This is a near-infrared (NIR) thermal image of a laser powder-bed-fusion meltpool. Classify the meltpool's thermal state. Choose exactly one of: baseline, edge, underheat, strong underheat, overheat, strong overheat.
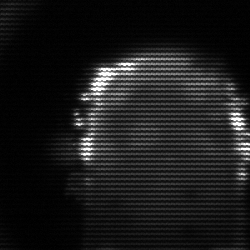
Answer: baseline